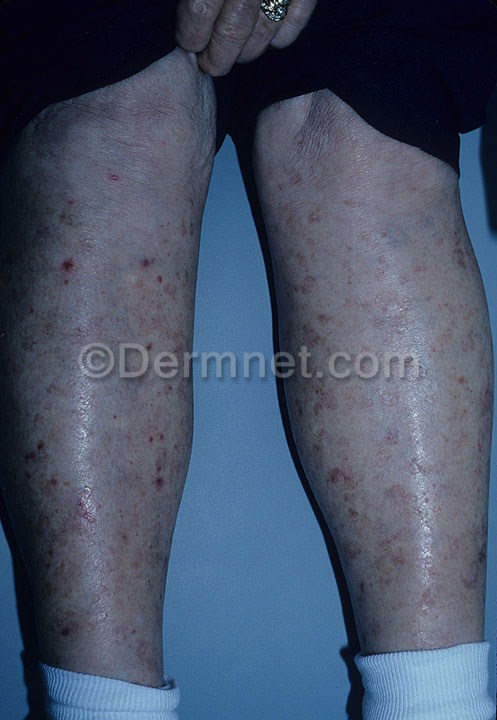
Disease: Seborrheic Keratoses and other Benign Tumors